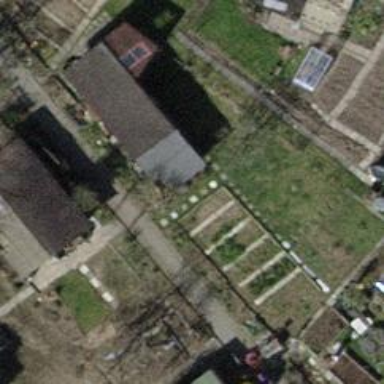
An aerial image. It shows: Shed.